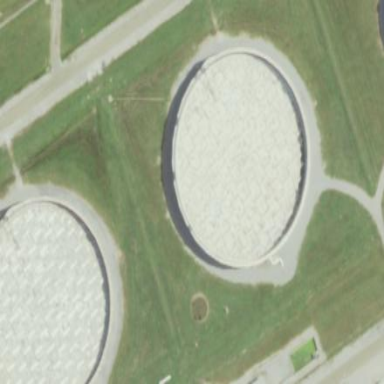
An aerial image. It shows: Storage tank created as man-made structure.